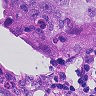
Metastatic tissue present: yes